Field crop: maize
Growth stage: 2
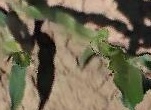
Species: maize